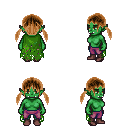
a pixel art fantasy rpg character, female body template, orc, green skin, green tattered cape, magenta pants, brown twin-tailed hairstyle, maroon shoes, four views (front, back, left, right), 2x2 character sprite sheet, small pixel art, hard edges, no anti-aliasing